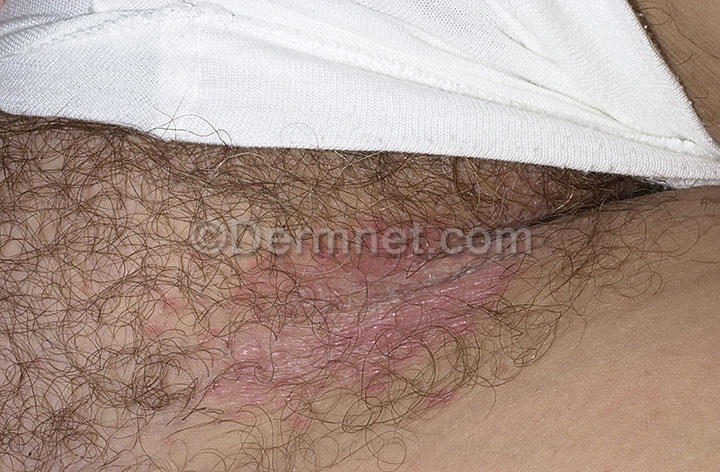
Disease: Tinea Ringworm Candidiasis and other Fungal Infections